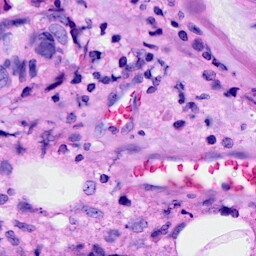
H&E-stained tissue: Breast